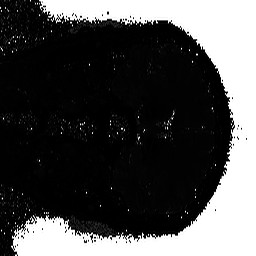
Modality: T2starmap
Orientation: coronal
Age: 24
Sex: female
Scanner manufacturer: siemens
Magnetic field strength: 3 T
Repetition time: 0.043 s
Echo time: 0.00184 s